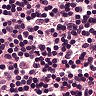
Metastatic tissue present: no